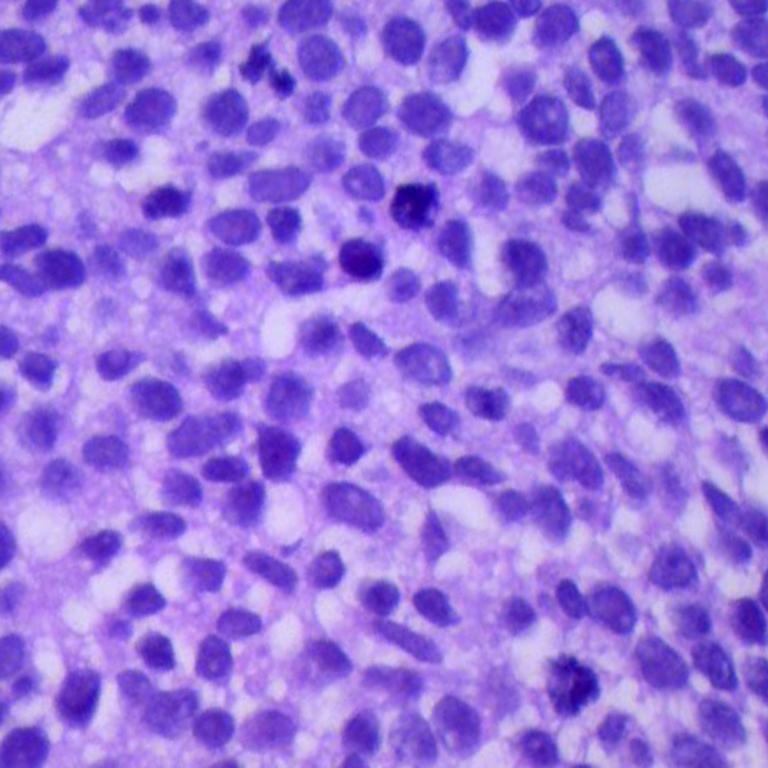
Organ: lung
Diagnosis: squamous carcinomas